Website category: university
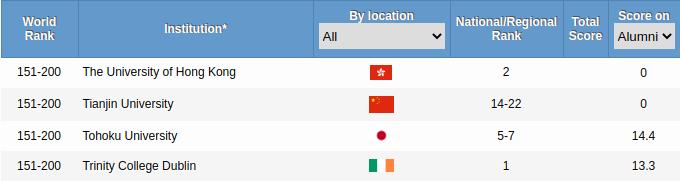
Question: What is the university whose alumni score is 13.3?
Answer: Trinity College Dublin

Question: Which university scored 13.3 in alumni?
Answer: Trinity College Dublin